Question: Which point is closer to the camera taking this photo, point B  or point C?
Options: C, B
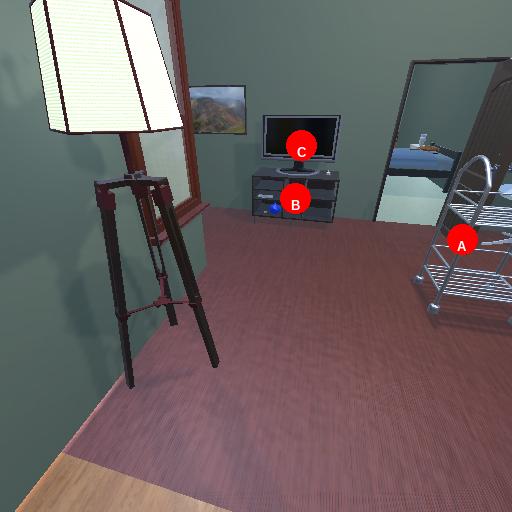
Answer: C